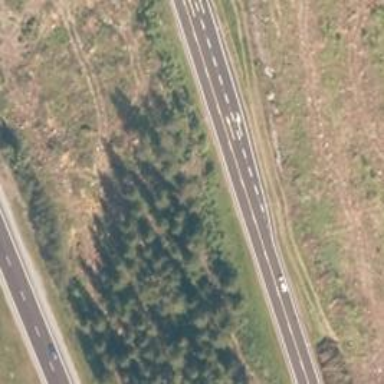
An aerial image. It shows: Motorway link road with asphalt surface. The road belongs to the tertiary functional class.